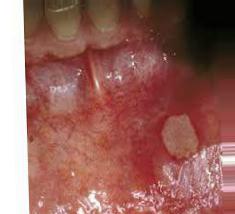
Condition: Mouth Ulcer